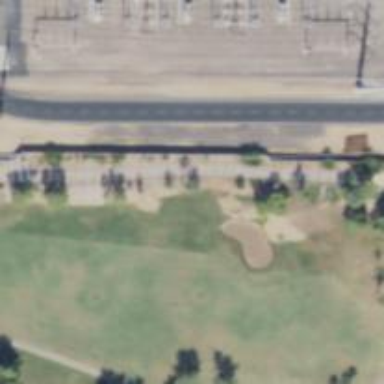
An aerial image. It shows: Grassy area designated as golf fairway.